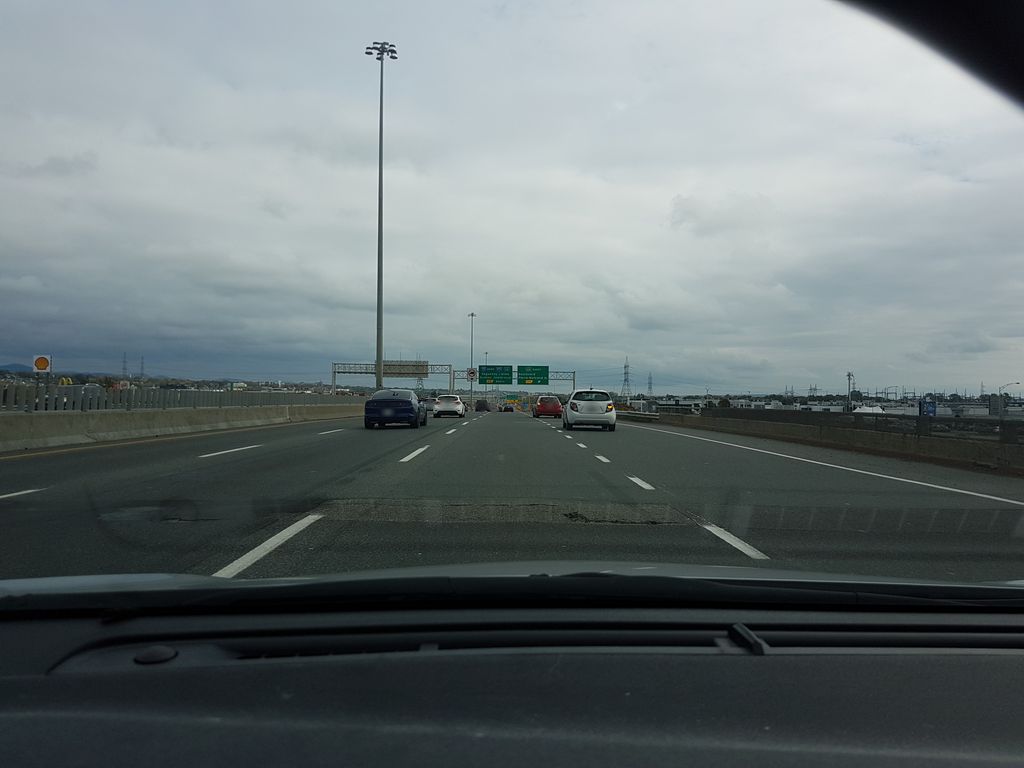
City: quebec_city